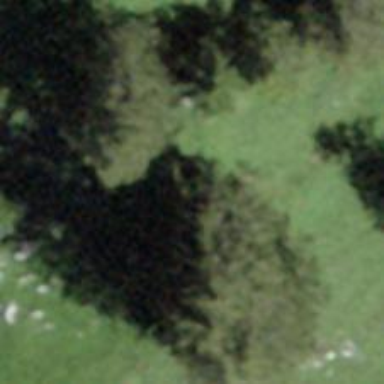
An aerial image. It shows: Single tag "natural: tree."